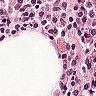
Metastatic tissue present: no